Field crop: maize
Growth stage: 2
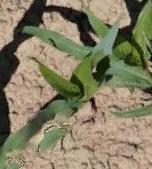
Species: maize